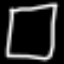
Label: square